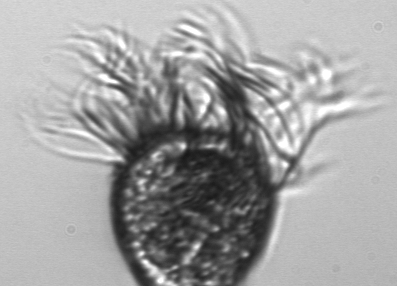
Label: Pelagostrobilidium